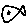
Label: fish